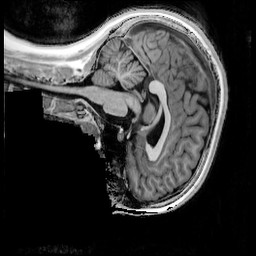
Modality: T1w
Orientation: sagittal
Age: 16
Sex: female
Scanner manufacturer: siemens
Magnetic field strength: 3 T
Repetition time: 4 s
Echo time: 0.00291 s